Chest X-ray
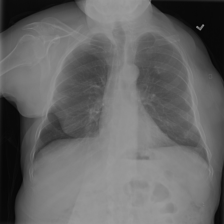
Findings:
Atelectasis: positive
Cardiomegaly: negative
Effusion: negative
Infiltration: negative
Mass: negative
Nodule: negative
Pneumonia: negative
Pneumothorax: negative
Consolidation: negative
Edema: negative
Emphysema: negative
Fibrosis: negative
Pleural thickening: negative
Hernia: negative